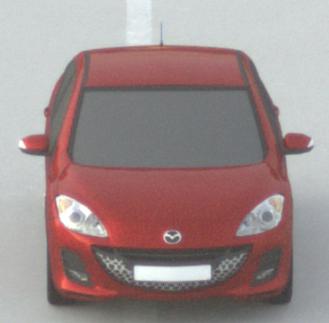
Make: Mazda
Model: 3 1.6
Detailed model: 3 (BL)
Model produced from: 2009/05
Model produced until: 2010/12
Doors: 5
Color: red
Road condition: dry road
Daytime: sunrise or sunset
Contrast: low contrast